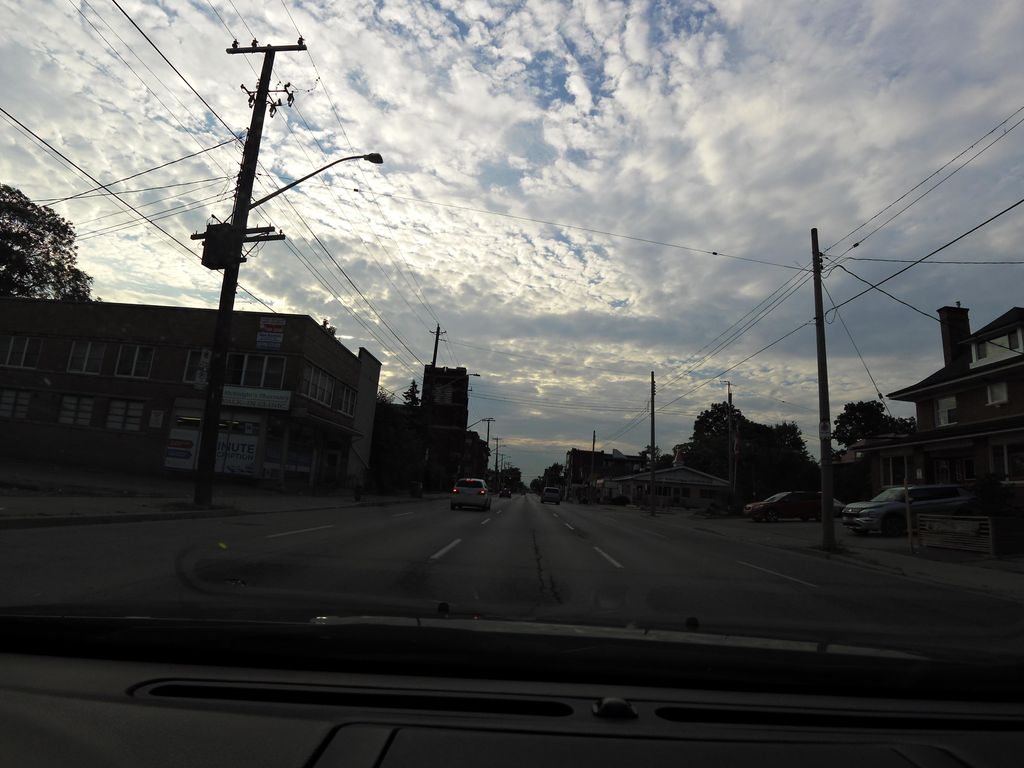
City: hamilton